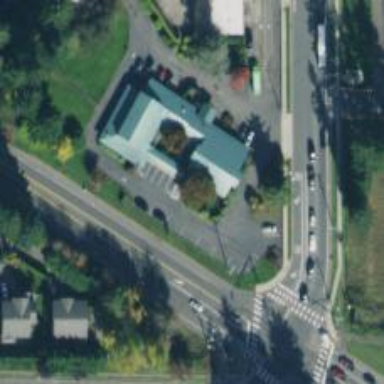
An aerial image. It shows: Funeral home.